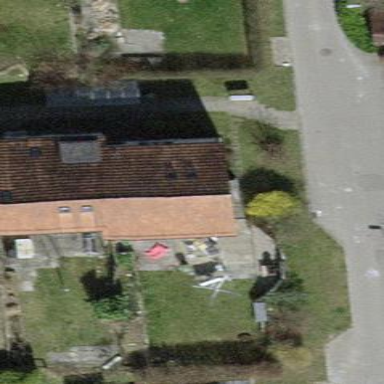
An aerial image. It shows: Terrace building with tiled roof.